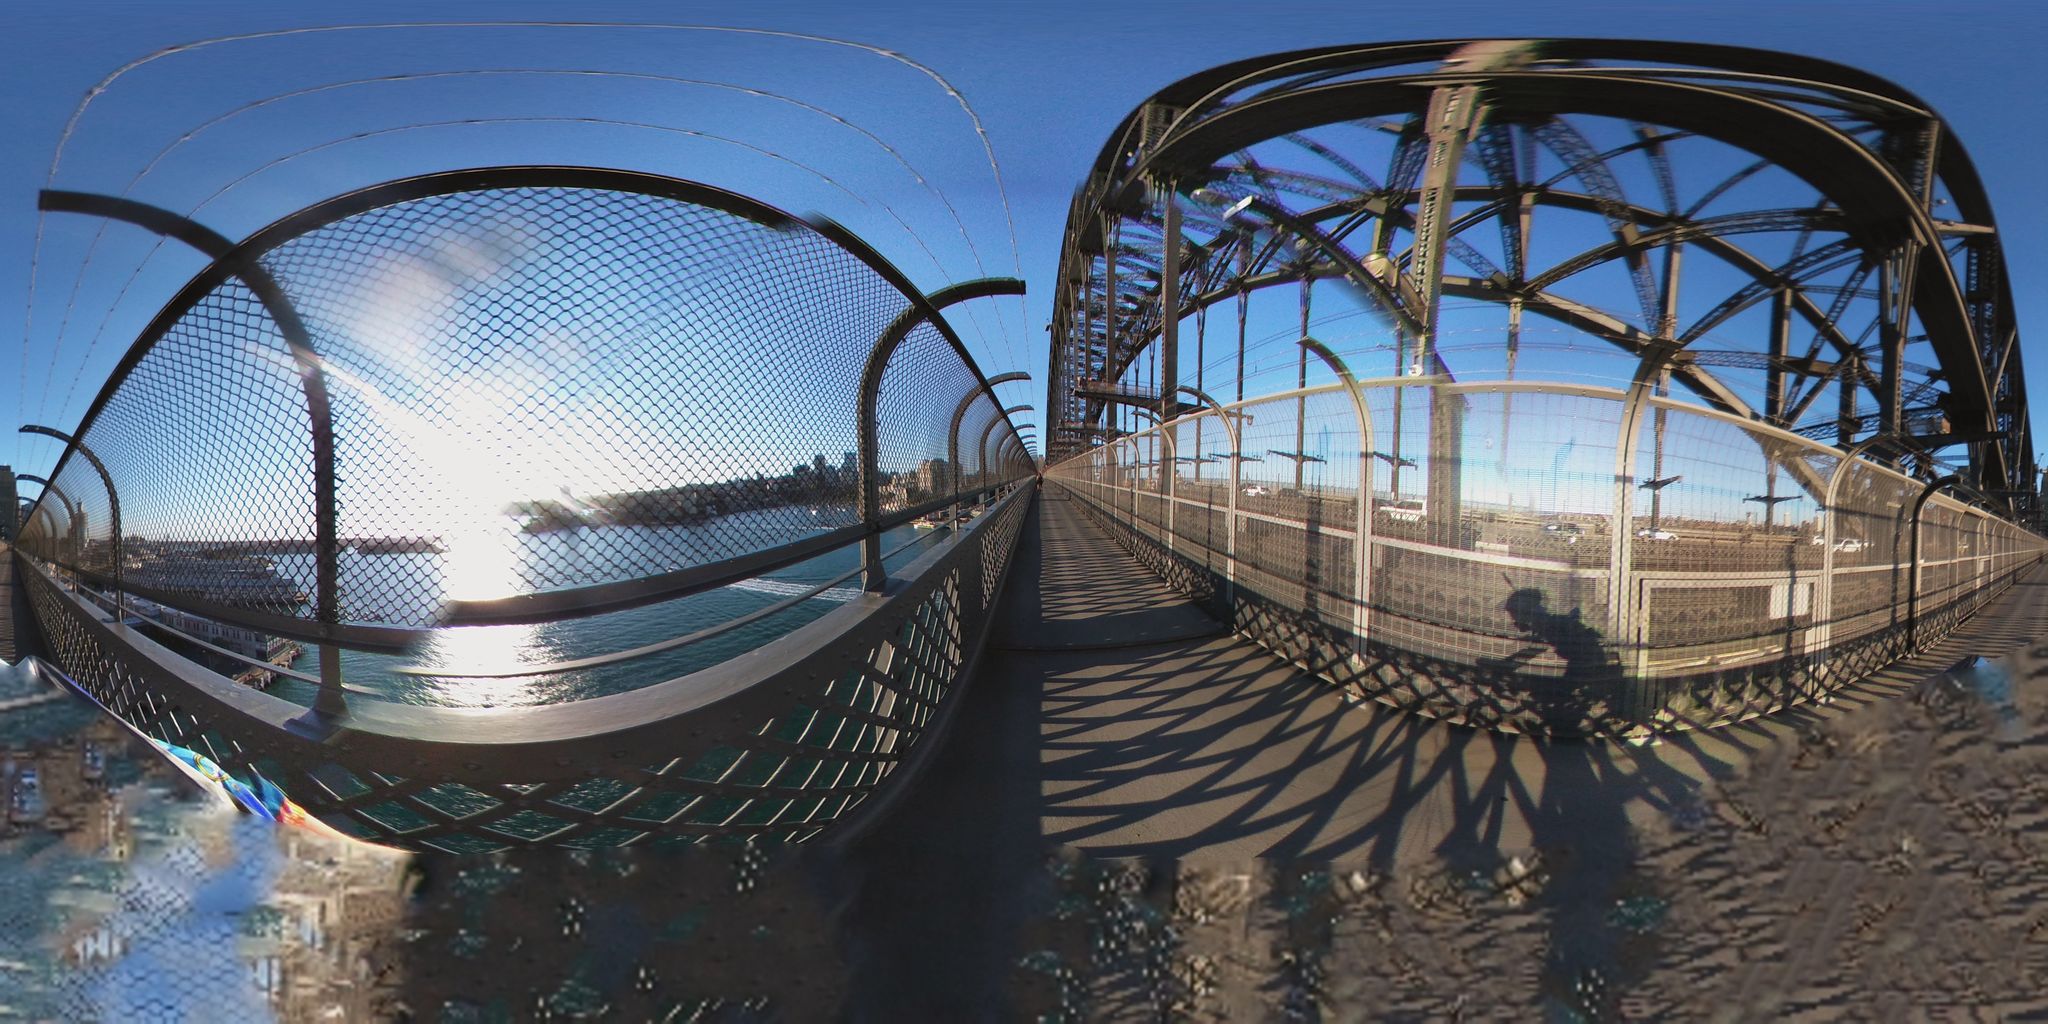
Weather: snowy
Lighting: day
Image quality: good
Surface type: walking surface
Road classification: steps, cycleway
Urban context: urban centre
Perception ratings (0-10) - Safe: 7.02, Lively: 3.3, Beautiful: 2.65, Boring: 3.5, Depressing: 4.78, Wealthy: 6.98